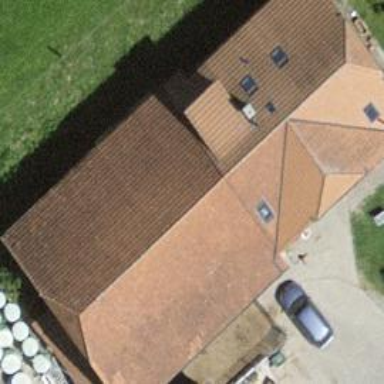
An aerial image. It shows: Farm building.